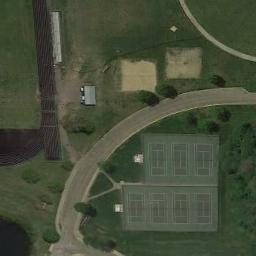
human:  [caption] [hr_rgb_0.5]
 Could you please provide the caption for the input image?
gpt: The tennis courts are surrounded by grass .

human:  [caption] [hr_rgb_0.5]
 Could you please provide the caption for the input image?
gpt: Tennis court on the lawn surrounded by curved roads .

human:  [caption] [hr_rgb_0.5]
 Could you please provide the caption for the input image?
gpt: The tennis court is on the grass next to some trees and roads .

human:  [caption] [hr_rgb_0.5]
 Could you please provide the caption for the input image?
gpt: There is a swimming pool next to the tennis court .

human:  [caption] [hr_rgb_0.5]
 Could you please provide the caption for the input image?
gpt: The tennis courts are on a green meadow .